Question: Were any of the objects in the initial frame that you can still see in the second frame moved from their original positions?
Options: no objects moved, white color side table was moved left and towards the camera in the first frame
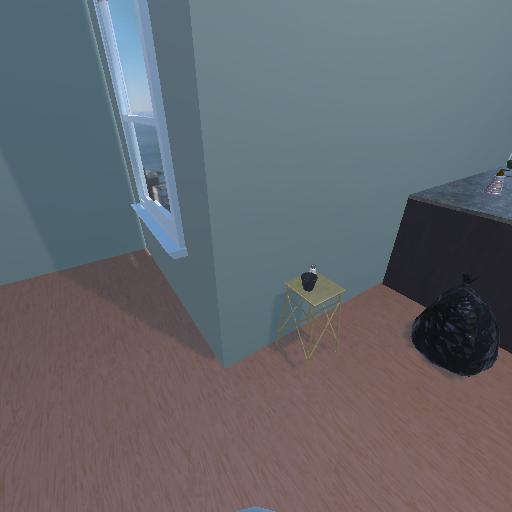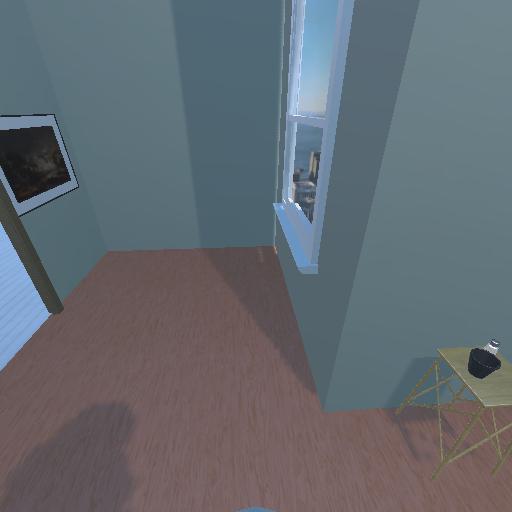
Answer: no objects moved